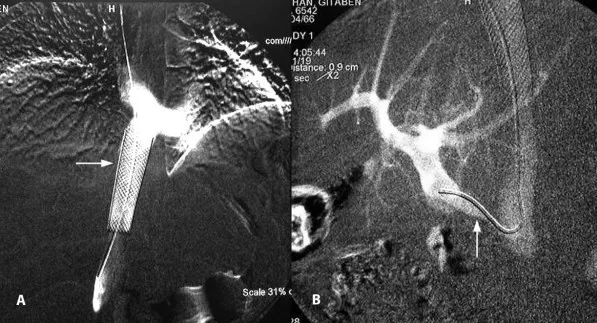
Transjugular venogram A. Patent IVC Stent B. Narrowed portocaval graft.
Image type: radiology (mri)